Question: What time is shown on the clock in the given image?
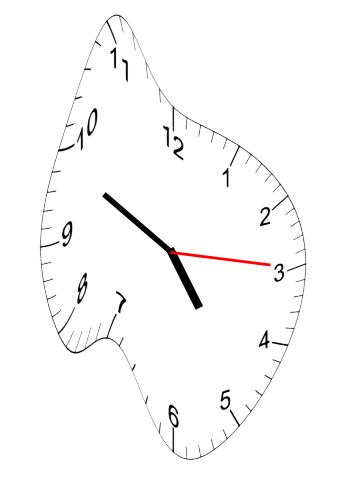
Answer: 04:49:15